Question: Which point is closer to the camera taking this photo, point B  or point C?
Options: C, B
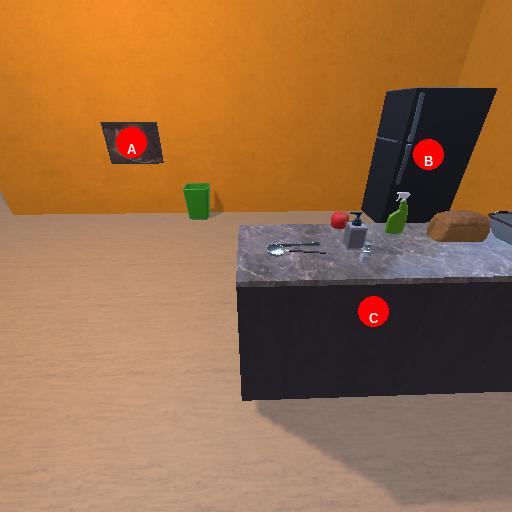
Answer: C